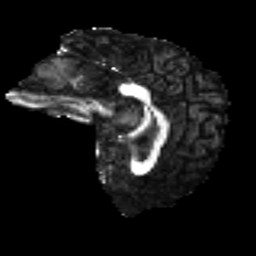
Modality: FA
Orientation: sagittal
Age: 29
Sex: male
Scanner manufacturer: ge
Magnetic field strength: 3 T
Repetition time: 7.8 s
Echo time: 0.0607 s